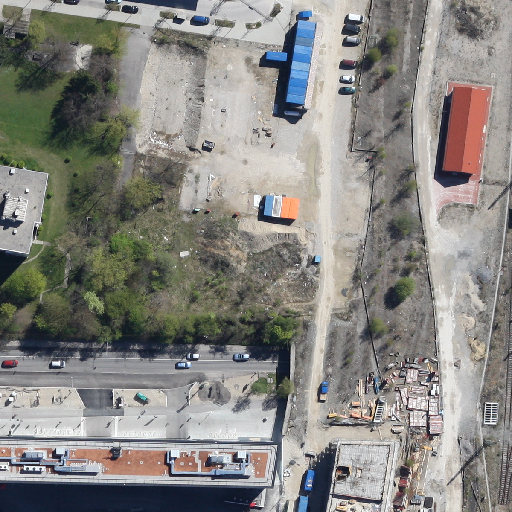
Referring expression: road